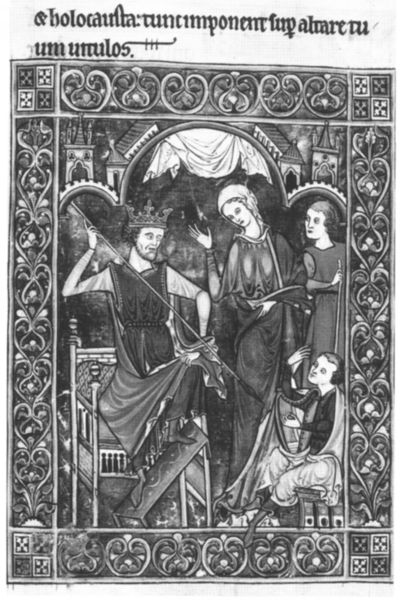
Titel: Rutland Psalter
Institution: London, British Library
Schlagwörter: mann, weiß, frauen, menschen, sitzen, frau, kleid, schwarz, tuch, ornament, rahmen, hände, vorhang, kirche, krone, füße, schrift, treppe, könig, thron, dekor, ornamente, türme, druck, stich, tron, buchseite, jüngling, heilige, speer, töten, harfe, david, latein, lateinisch, schwarz+, davidkönig